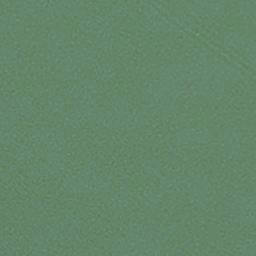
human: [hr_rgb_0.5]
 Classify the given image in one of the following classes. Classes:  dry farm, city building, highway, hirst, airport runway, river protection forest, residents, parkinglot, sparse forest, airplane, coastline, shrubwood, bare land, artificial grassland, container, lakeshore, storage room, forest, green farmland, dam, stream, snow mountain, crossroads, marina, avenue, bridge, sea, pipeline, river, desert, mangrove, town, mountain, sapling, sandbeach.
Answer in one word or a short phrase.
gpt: sea